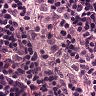
Metastatic tissue present: no